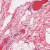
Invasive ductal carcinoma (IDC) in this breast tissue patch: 0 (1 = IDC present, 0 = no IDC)